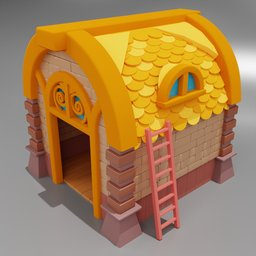
Label: architecture